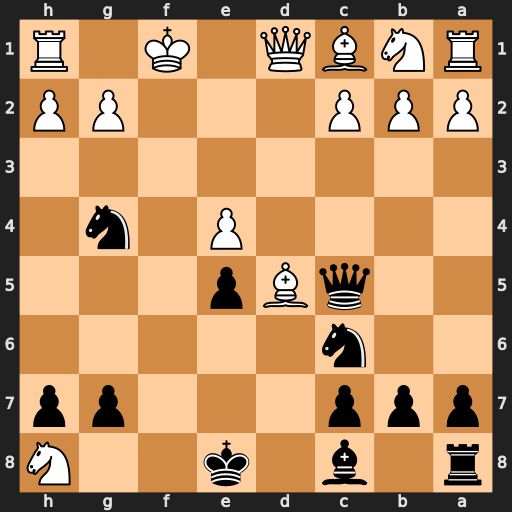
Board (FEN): r1b1k2N/ppp3pp/2n5/2qBp3/4P1n1/8/PPP3PP/RNBQ1K1R
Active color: b
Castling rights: q
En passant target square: -
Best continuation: Qf2#